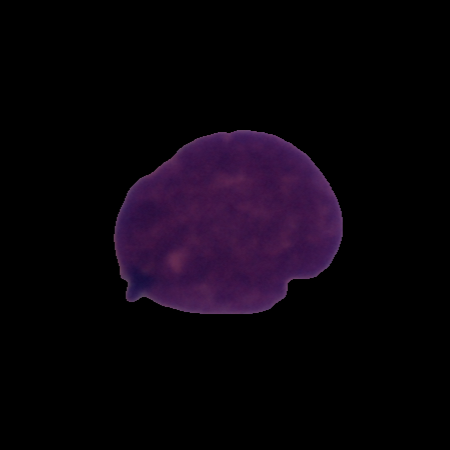
Label: cancer